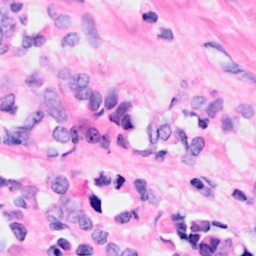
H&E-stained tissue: Breast